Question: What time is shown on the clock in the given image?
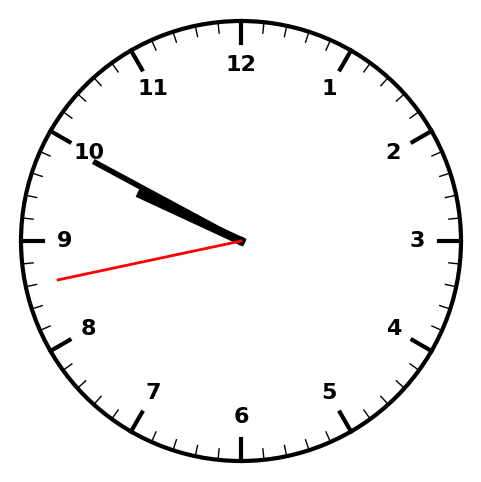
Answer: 09:49:43